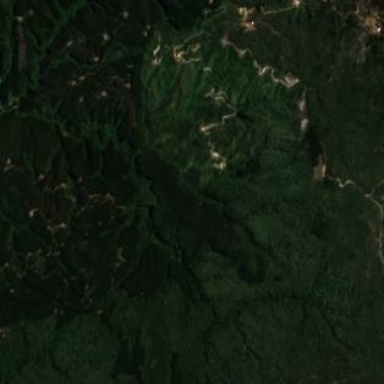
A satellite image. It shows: Forest area.